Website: walmart
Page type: receipt
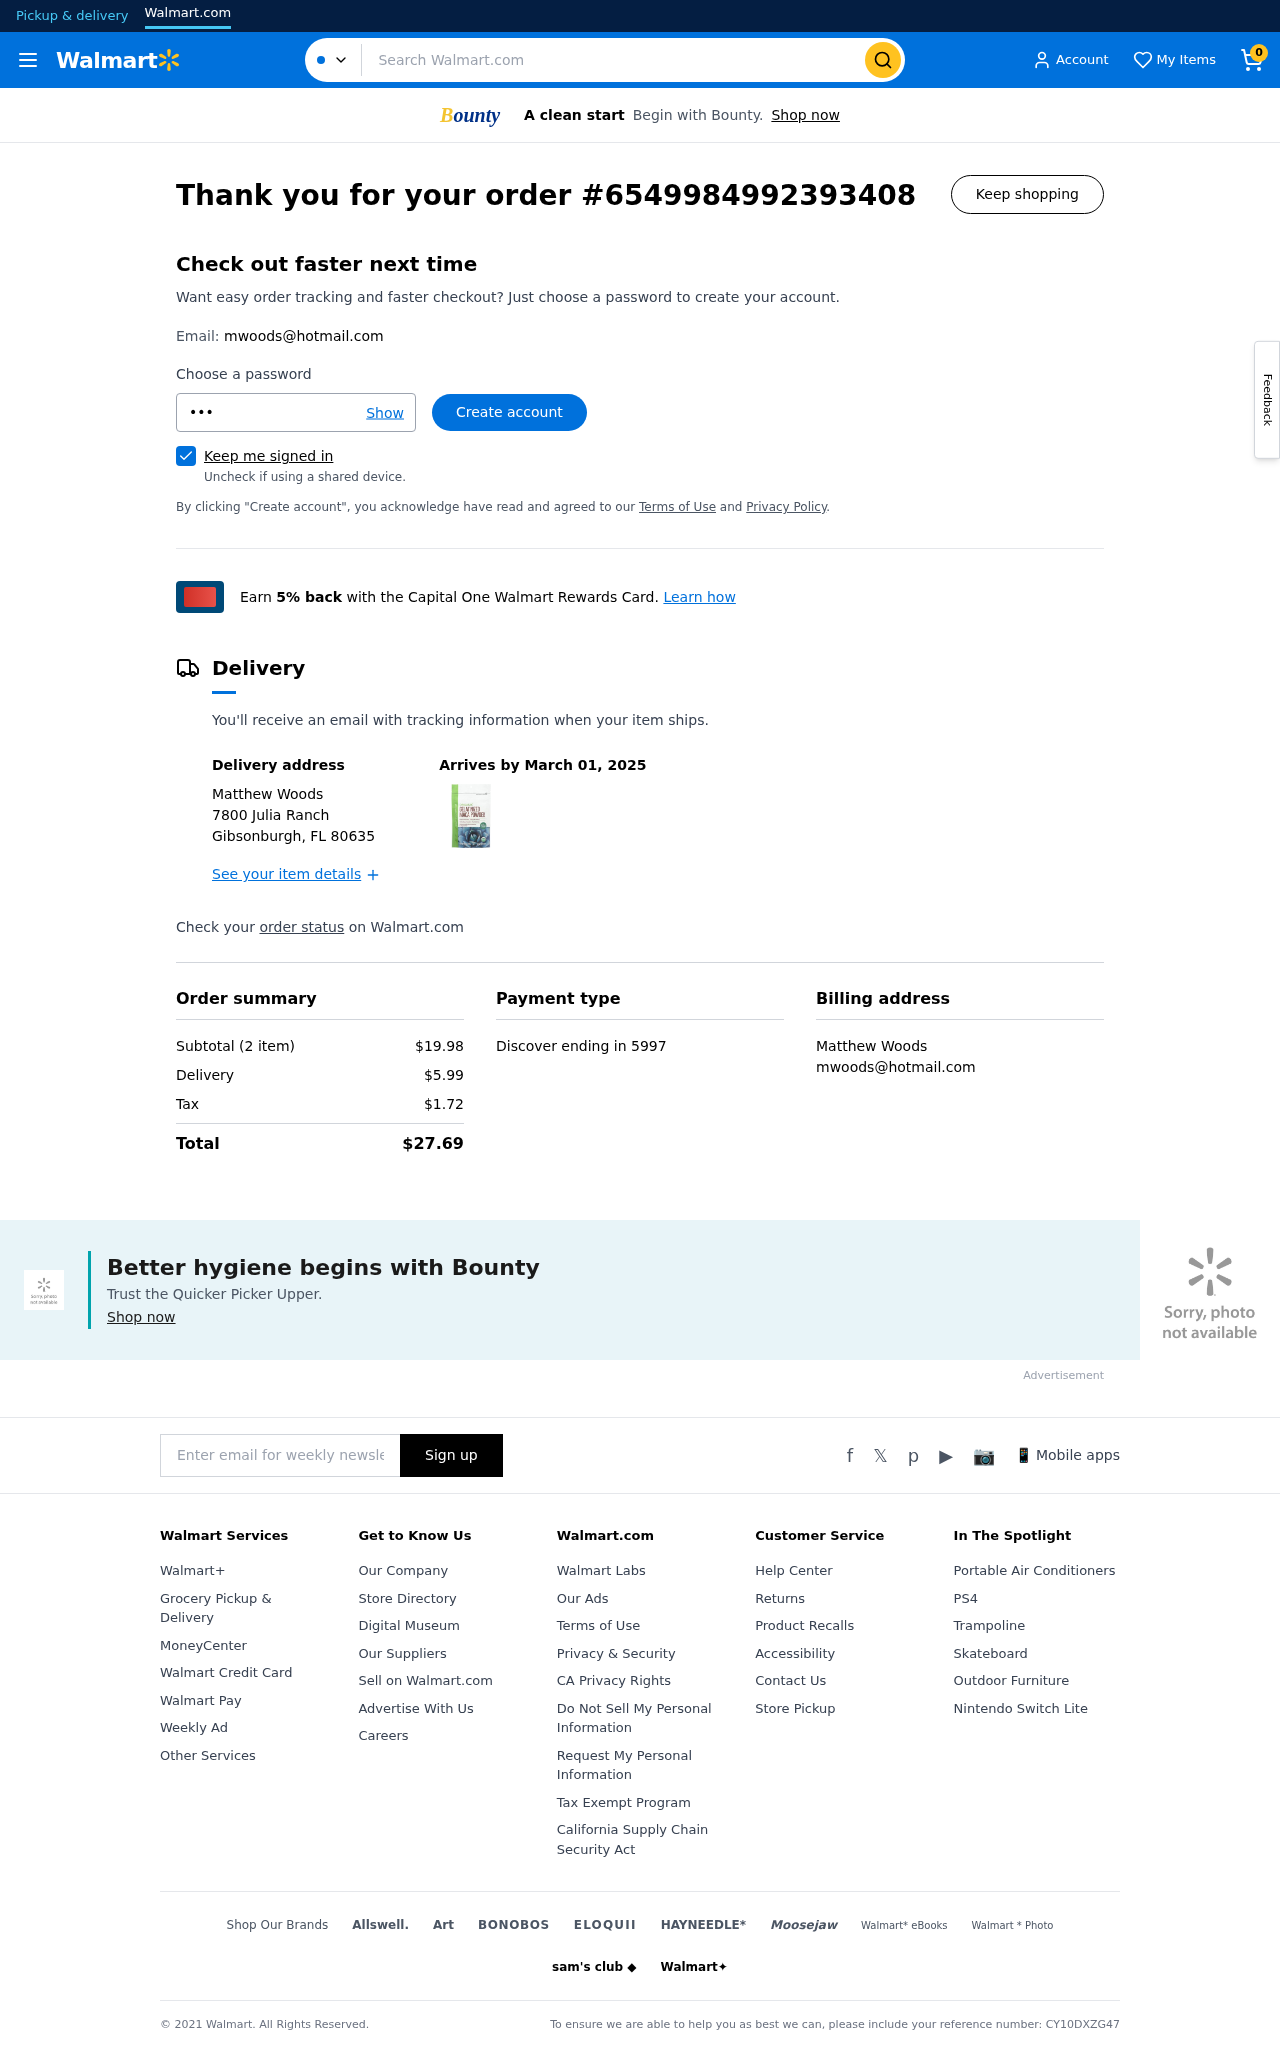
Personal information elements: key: PII_CARD_LAST4
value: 5997
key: PII_CARD_TYPE
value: Discover
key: PII_CITY_STATE_ZIP
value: Gibsonburgh, FL 80635
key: PII_EMAIL
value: mwoods@hotmail.com
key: PII_EMAIL2
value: mwoods@hotmail.com
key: PII_FULLNAME
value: Matthew Woods
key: PII_FULLNAME2
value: Matthew Woods
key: PII_STREET
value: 7800 Julia Ranch
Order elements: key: ORDER_NUM_ITEMS
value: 0
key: ORDER_ID
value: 6549984992393408
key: ORDER_DELIVERY_DATE
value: March 01, 2025
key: ORDER_NUM_ITEMS
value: Subtotal (2 item)
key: ORDER_SUBTOTAL
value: $19.98
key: ORDER_SHIPPING_COST
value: $5.99
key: ORDER_TAX
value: $1.72
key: ORDER_TOTAL
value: $27.69
Search elements: key: HEADER_SEARCH
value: Search Walmart.com